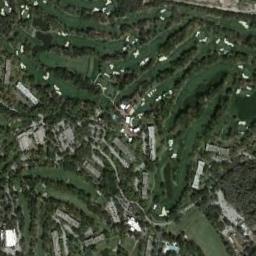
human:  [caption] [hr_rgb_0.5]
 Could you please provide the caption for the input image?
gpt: At the intersection of the three paths, There are two bunkers .

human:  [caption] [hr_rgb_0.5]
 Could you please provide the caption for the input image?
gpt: There are numerous buildings in the golf course .

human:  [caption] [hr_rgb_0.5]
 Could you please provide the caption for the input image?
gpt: There are many bunkers and paths on a large green lawn on the golf course, Many lined trees and many buildings .

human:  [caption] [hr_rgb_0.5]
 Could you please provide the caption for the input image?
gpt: The golf course has some fairways, Roads, Barrier trees and sandpits and some houses are also in the golf course .

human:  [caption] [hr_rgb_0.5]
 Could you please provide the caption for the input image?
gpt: There are many green trees and bunkers scattered irregularly on the golf course .